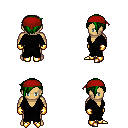
a pixel art fantasy rpg character, male body template, human, tanned skin, gray robe, white pants, green pixie cut hairstyle, red bandana, gold gloves, gold boots, four views (front, back, left, right), 2x2 character sprite sheet, small pixel art, hard edges, no anti-aliasing